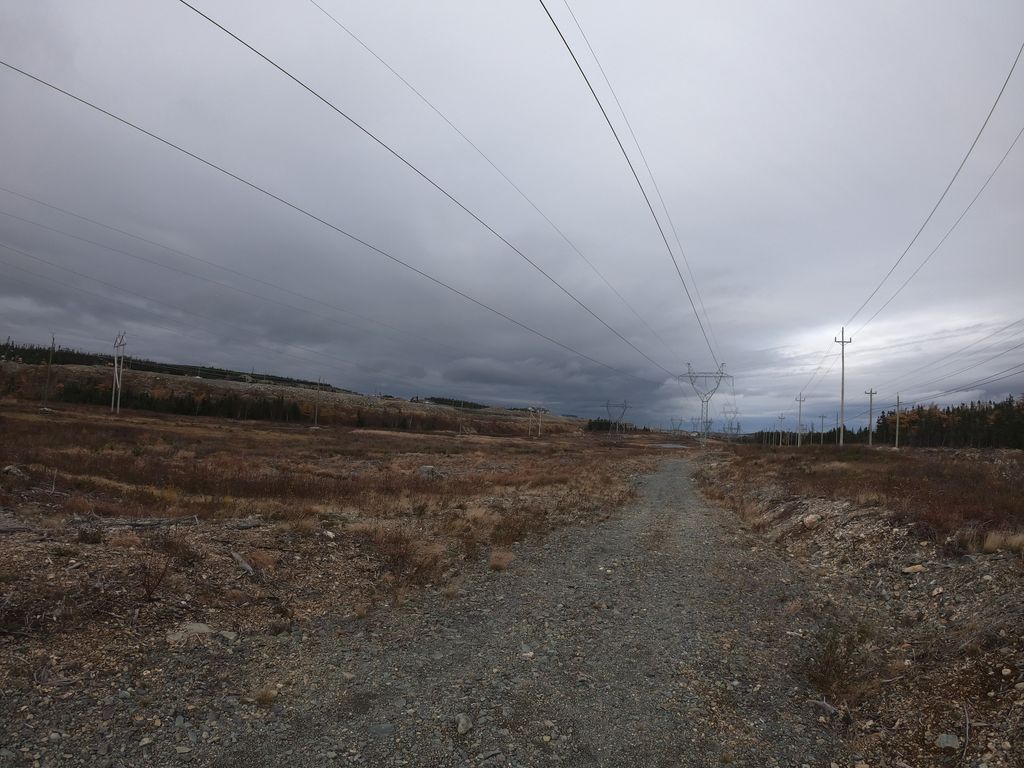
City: st_johns